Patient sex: M
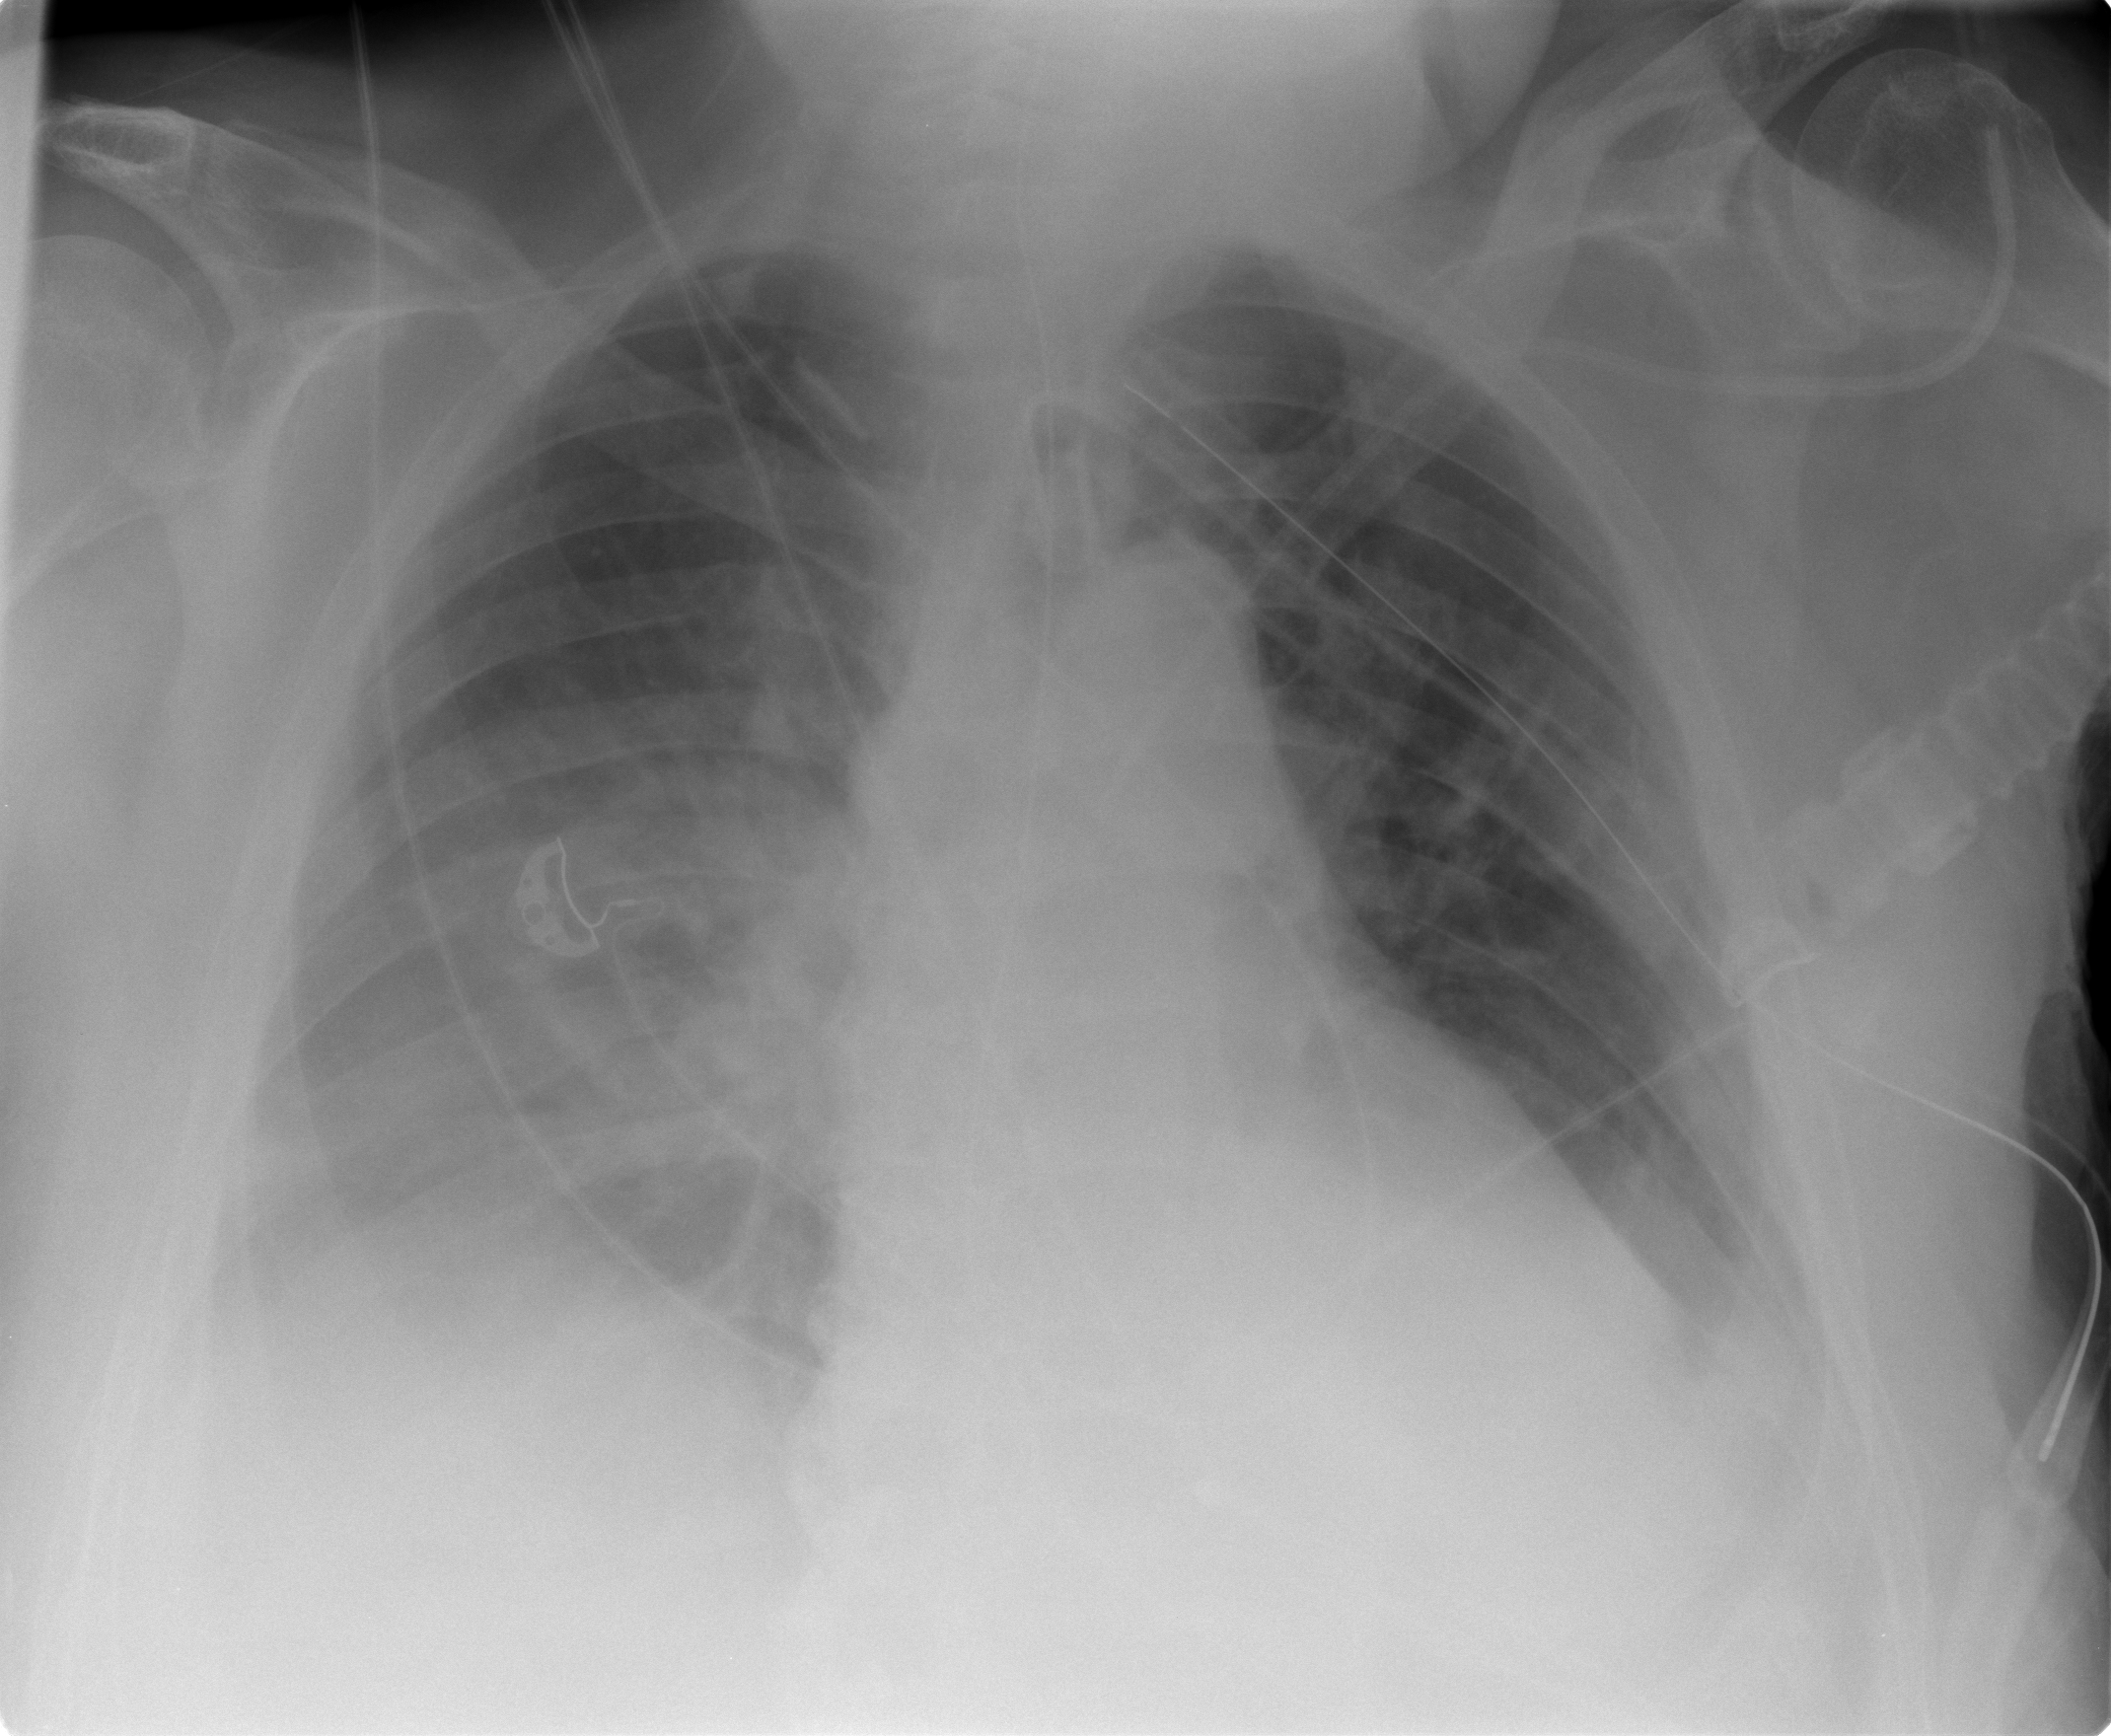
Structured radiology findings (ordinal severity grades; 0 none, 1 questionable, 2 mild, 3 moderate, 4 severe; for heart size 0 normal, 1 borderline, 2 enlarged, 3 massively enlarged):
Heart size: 0
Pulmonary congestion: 0
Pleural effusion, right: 2
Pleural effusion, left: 1
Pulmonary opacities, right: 0
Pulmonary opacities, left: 0
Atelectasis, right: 0
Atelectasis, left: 0